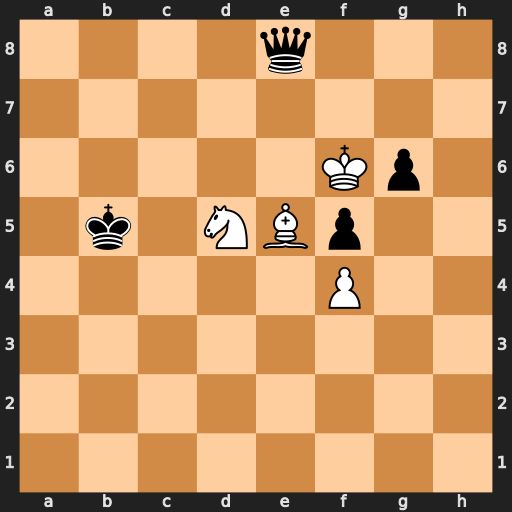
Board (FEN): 4q3/8/5Kp1/1k1NBp2/5P2/8/8/8
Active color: w
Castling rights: -
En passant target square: -
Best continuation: Nc7+ Kc6 Nxe8